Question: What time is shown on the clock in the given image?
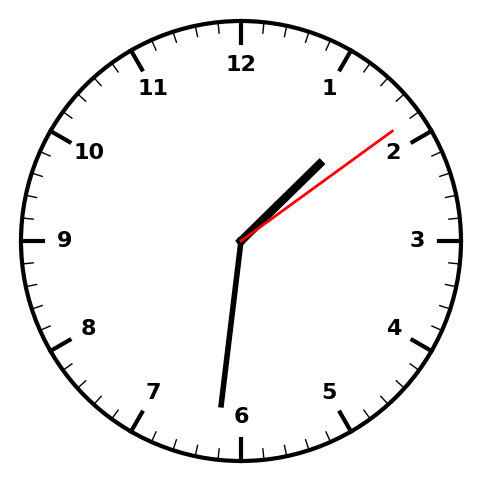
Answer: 01:31:09